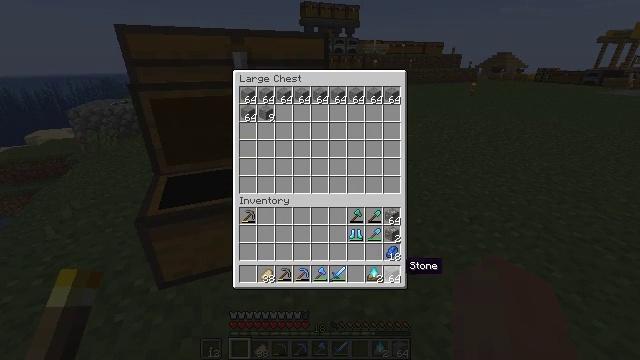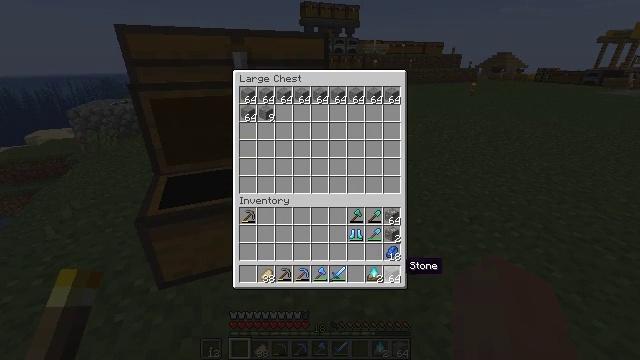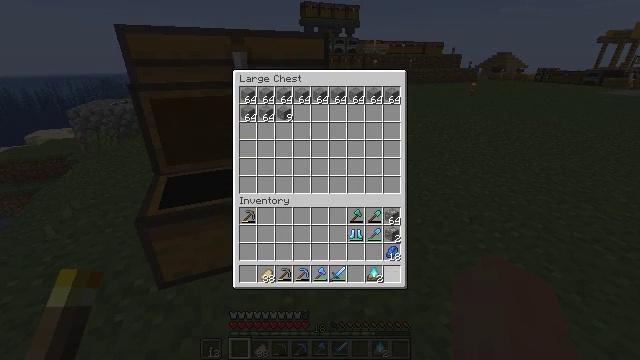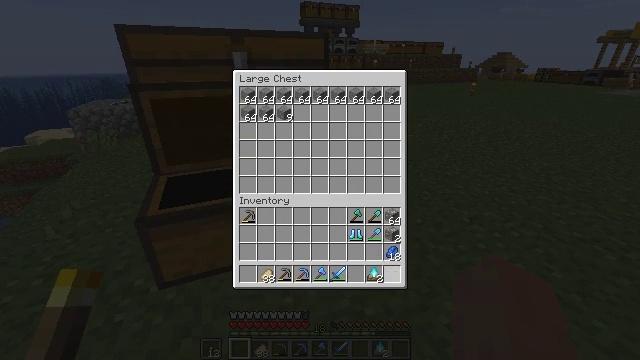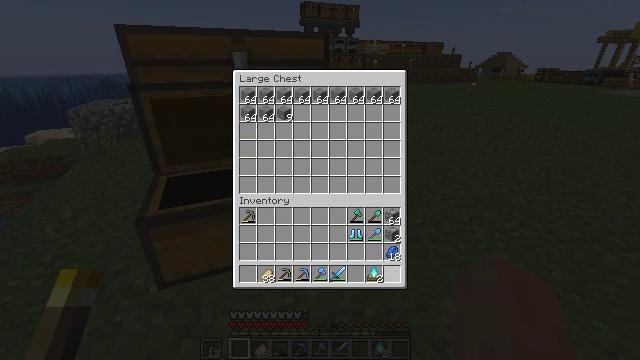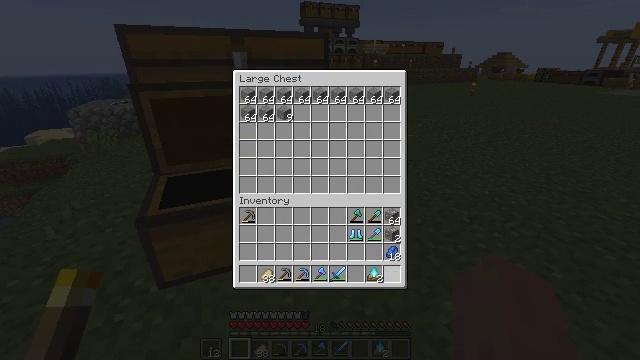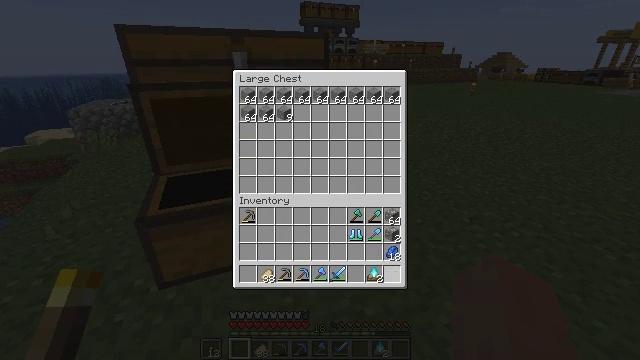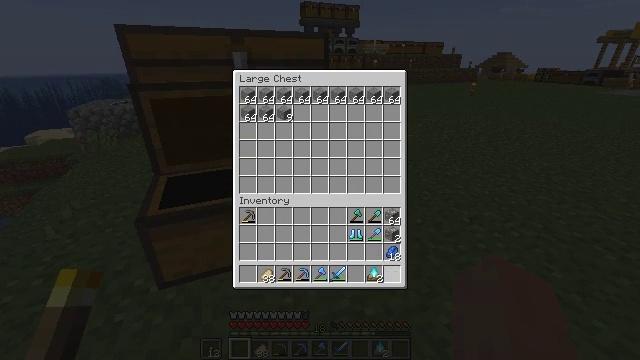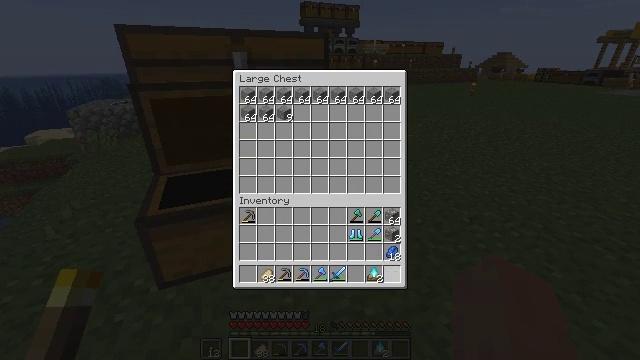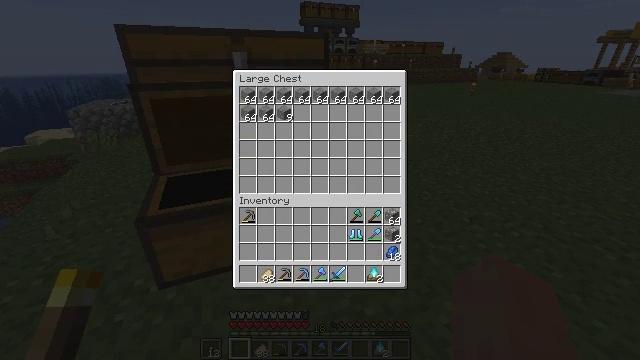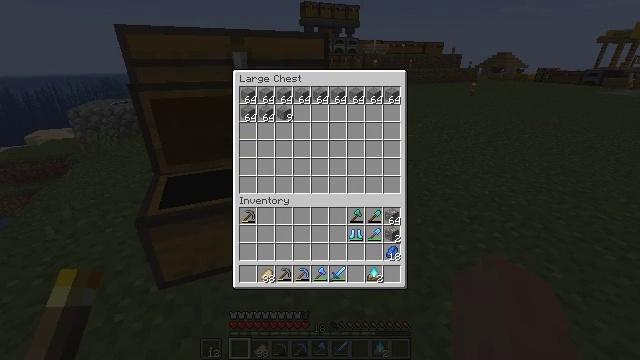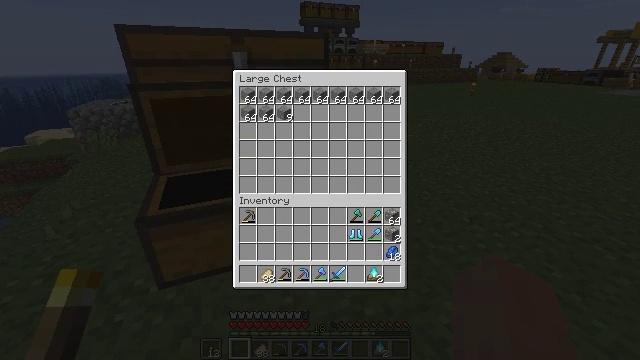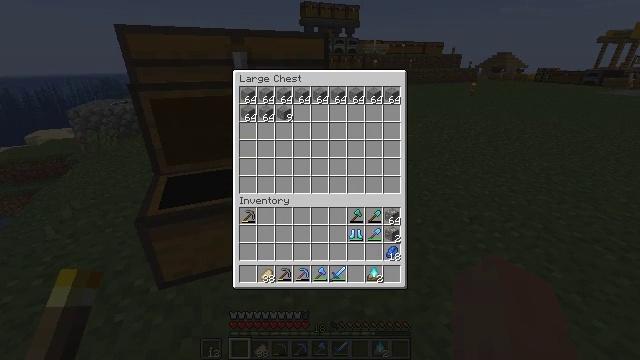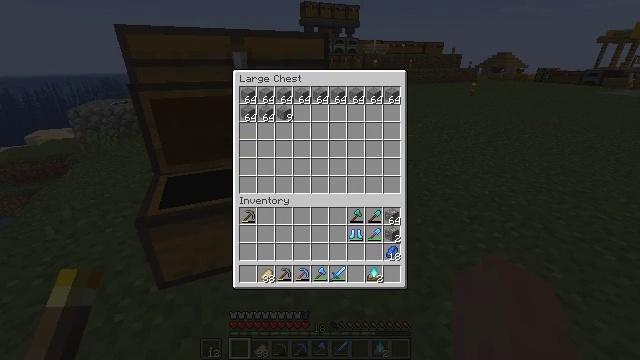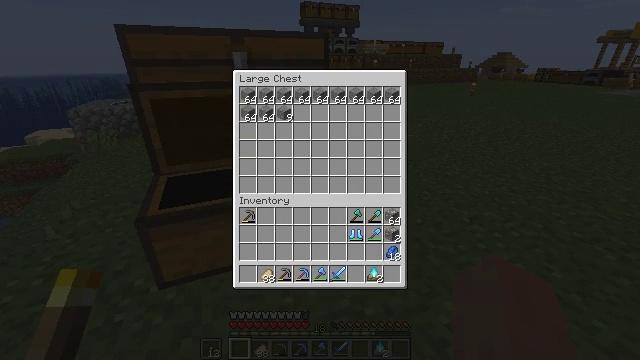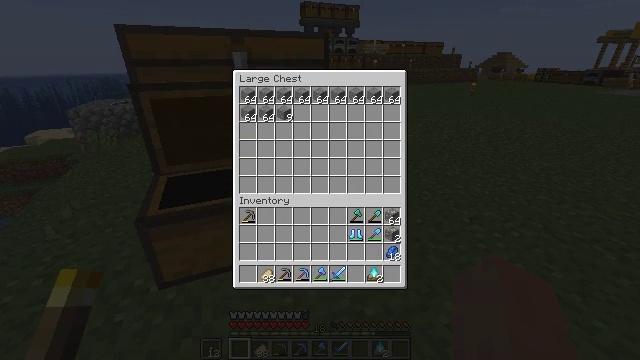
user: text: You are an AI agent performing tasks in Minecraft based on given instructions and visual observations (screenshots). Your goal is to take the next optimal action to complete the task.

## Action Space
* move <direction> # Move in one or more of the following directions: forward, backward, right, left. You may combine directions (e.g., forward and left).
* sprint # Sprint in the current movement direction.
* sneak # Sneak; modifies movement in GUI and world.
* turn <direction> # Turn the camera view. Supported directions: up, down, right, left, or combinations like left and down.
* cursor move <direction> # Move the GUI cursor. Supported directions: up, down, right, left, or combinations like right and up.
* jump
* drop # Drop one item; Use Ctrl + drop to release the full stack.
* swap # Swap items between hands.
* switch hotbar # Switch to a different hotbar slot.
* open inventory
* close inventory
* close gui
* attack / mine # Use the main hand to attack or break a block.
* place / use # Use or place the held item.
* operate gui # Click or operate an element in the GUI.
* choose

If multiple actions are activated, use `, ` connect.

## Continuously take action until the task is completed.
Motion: motion action
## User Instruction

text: Gather wheat by left-clicking on it.
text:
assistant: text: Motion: sneak
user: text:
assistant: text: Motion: sneak, operate gui
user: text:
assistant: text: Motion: sneak, operate gui
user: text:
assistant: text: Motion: sneak
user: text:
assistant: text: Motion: sneak
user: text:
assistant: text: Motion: sneak
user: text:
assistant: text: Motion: sneak
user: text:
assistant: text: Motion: sneak
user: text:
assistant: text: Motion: sneak
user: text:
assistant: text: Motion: sneak
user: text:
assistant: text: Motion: no_op
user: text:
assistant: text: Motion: no_op
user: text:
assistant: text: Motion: no_op
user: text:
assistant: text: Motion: no_op
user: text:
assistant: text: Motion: no_op
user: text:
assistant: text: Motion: no_op
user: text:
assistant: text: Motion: no_op
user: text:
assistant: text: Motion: no_op
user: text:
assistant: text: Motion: close gui
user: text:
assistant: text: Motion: turn right and up
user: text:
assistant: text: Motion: turn right and up
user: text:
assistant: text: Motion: turn right and up
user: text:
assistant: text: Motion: turn right and up
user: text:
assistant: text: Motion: turn right and up
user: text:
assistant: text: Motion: turn right and up
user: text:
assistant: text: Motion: move forward, turn right
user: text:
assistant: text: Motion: move forward
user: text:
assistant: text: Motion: move forward, turn up
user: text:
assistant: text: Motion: move forward and move right
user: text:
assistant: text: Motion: move forward and move right